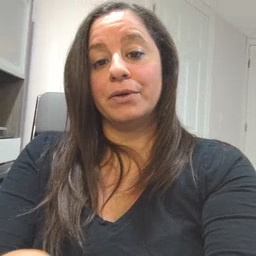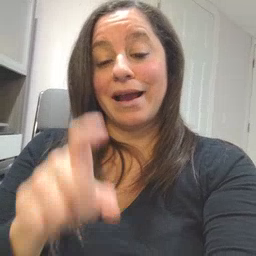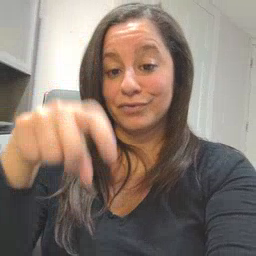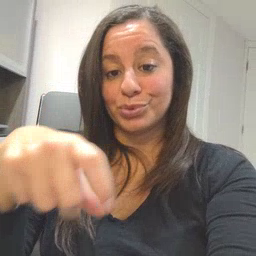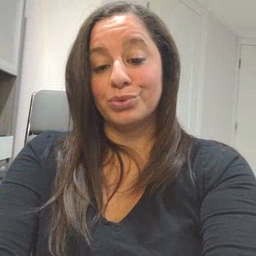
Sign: haveto